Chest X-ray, PA view. Patient: 62 years old, sex F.
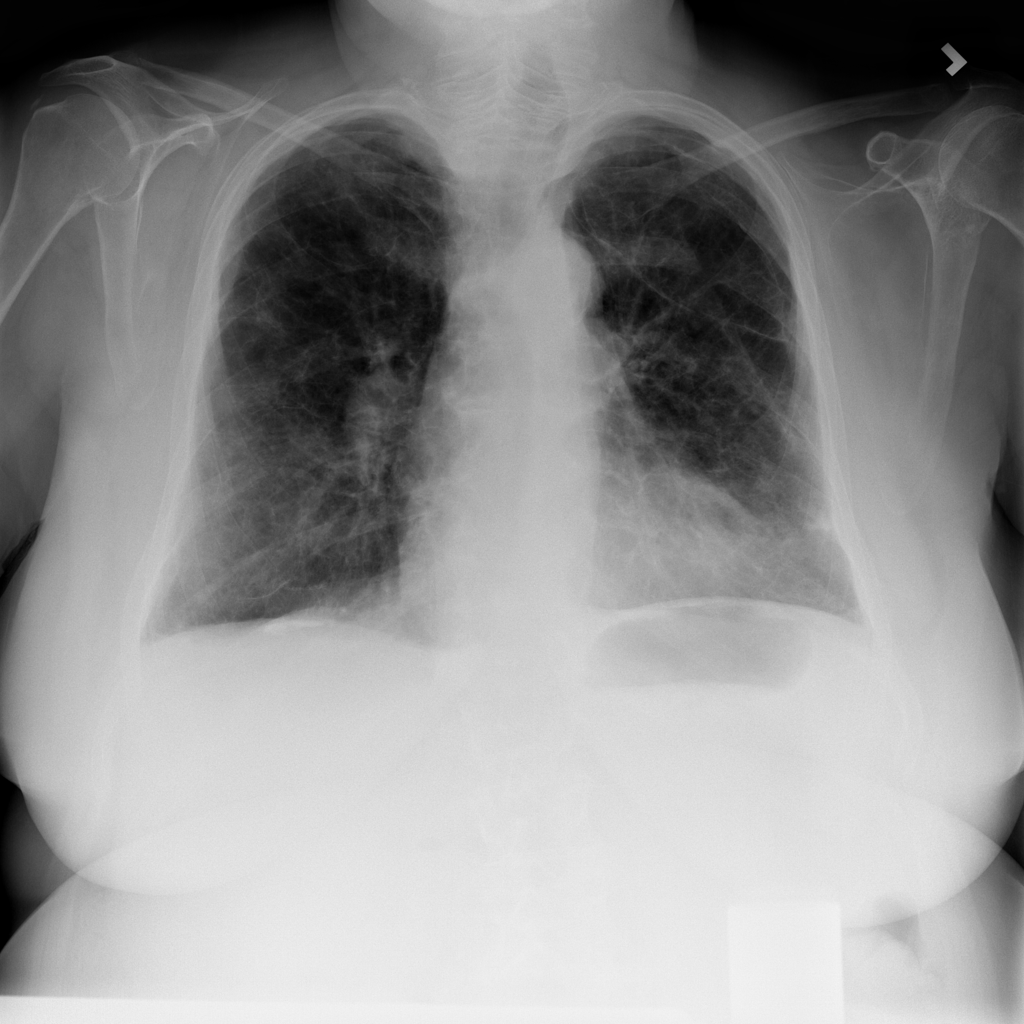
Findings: No Finding